Aerial crown-view tile of a tropical tree (Barro Colorado Island, Panama), acquired 20241216:
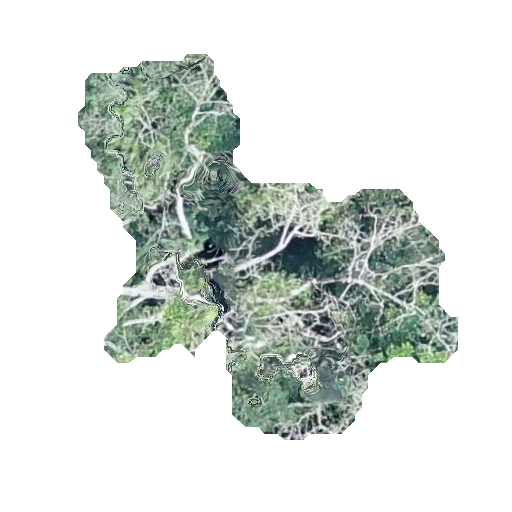
Species: Ceiba pentandra
GBIF accepted scientific name: Ceiba pentandra
Crown area: 115.186 m²